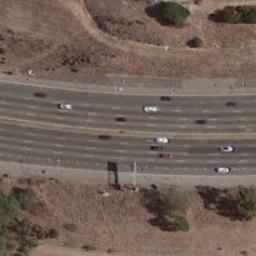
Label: freeway